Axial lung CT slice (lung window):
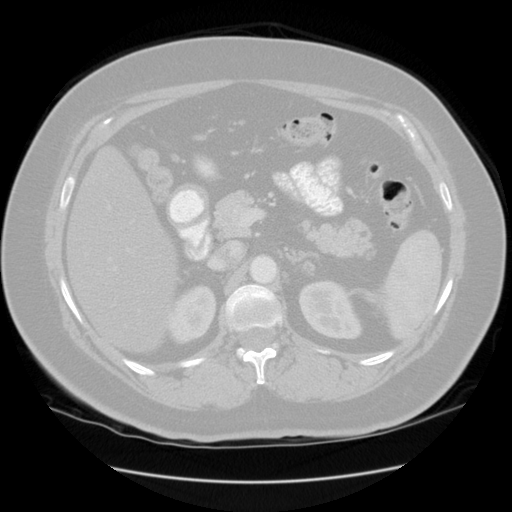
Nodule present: no